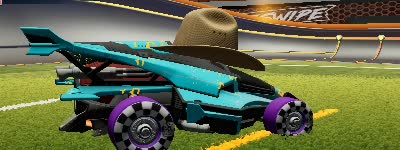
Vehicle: aftershock